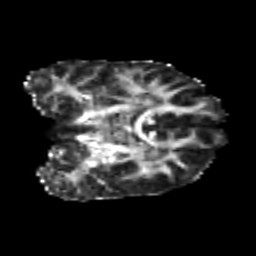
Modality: FA
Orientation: coronal
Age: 22
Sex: female
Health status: healthy
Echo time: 0.074 s